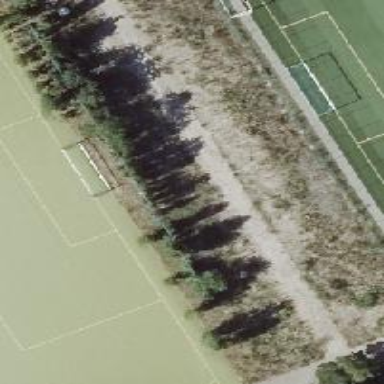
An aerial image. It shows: Populus tree in its natural environment.